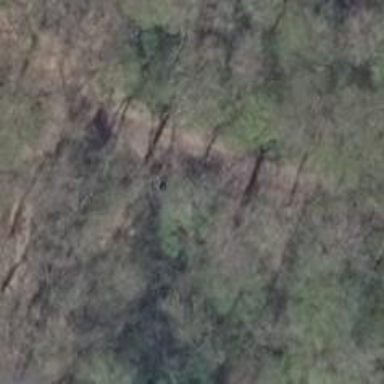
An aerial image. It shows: Ground path.